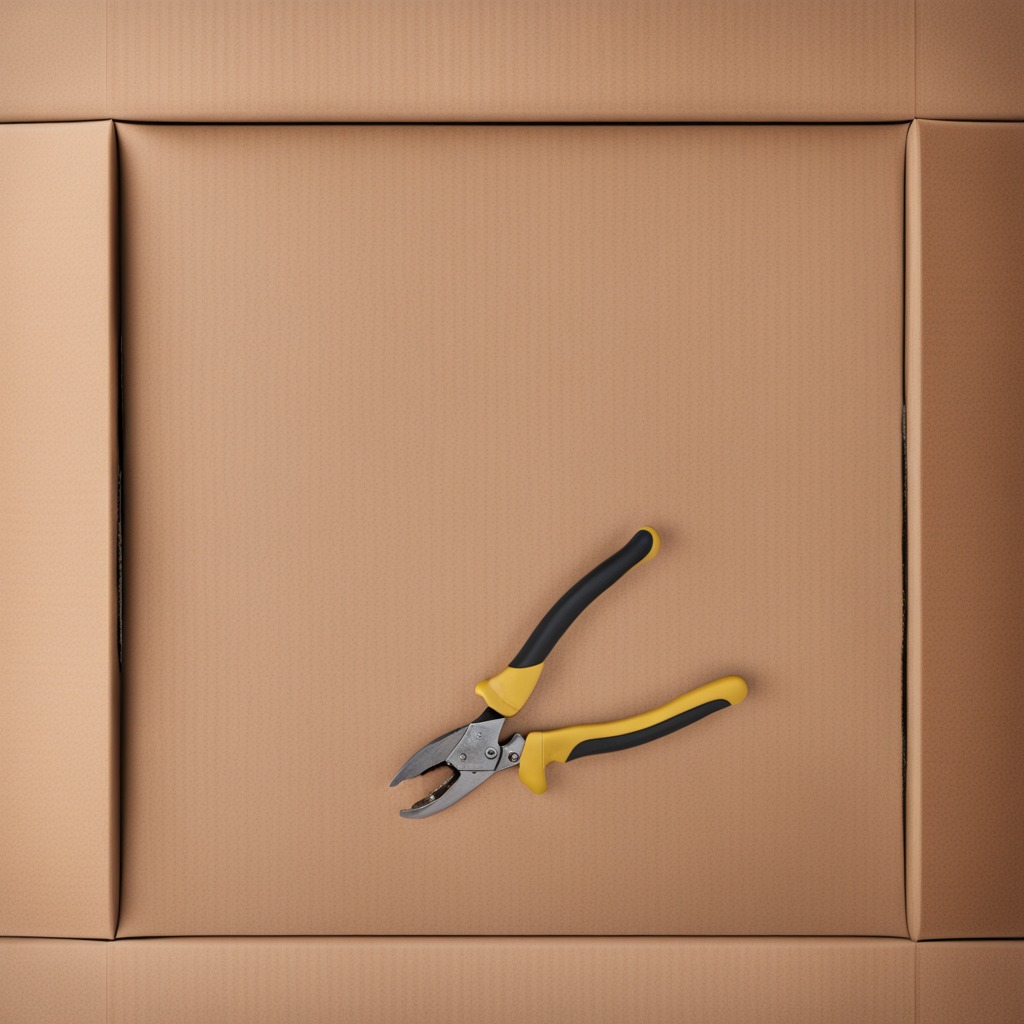
A plier lying on a clean dry cardboard box surface in an outdoor workshop during daytime bright natural light soft shadows slightly creased but